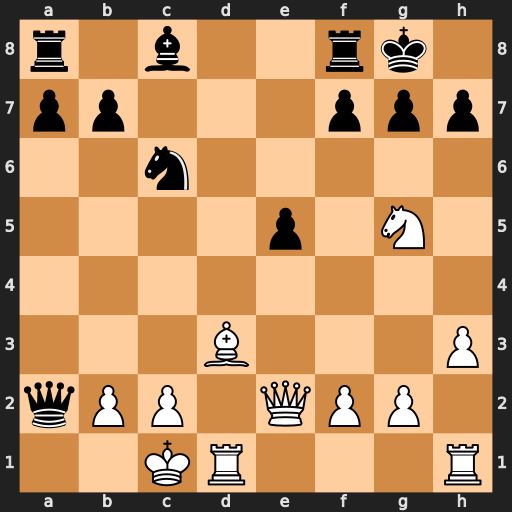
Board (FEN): r1b2rk1/pp3ppp/2n5/4p1N1/8/3B3P/qPP1QPP1/2KR3R
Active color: w
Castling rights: -
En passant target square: -
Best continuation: Bxh7+ Kh8 Qh5